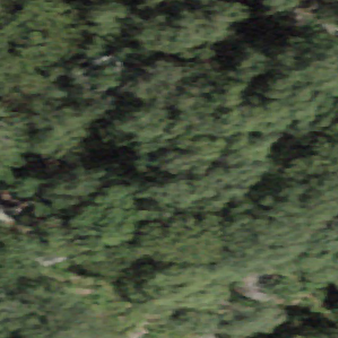
Label: other